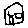
Label: house